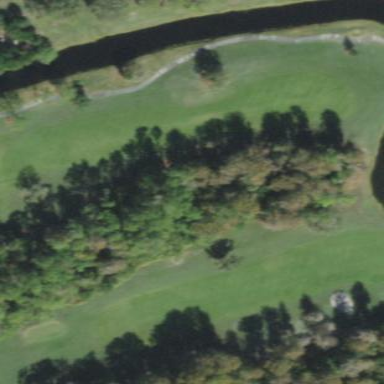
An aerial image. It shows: Grassy area designated as golf fairway.